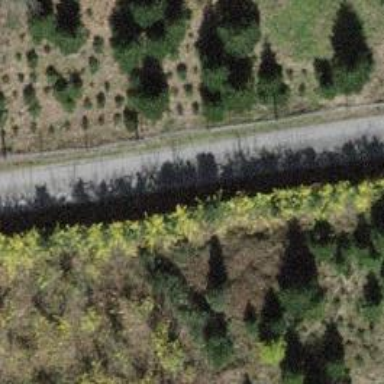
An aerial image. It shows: Paved track with grade1 quality.